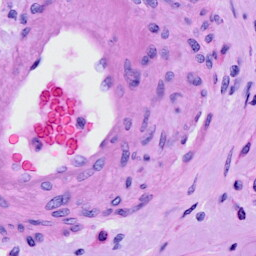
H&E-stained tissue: Cervix